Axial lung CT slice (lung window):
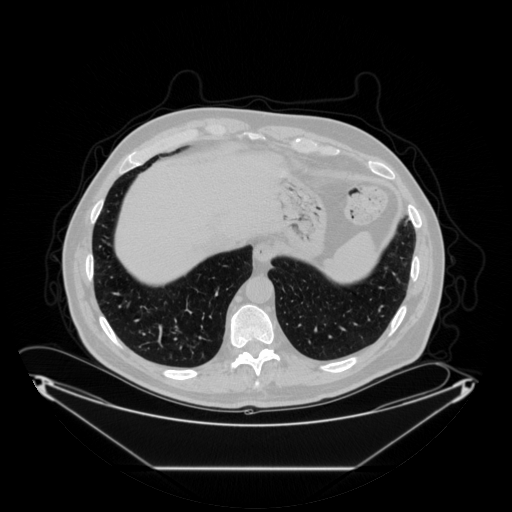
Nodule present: no